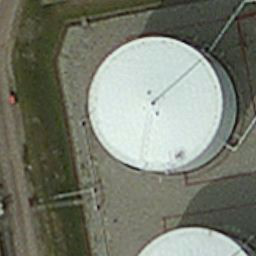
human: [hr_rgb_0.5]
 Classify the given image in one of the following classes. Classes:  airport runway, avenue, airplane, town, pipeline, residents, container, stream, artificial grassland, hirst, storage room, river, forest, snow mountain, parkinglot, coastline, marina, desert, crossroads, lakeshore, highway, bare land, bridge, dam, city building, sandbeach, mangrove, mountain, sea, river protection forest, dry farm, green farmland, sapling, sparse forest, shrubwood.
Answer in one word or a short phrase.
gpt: storage room